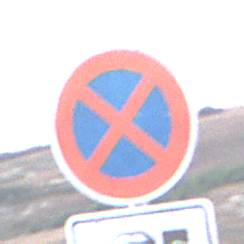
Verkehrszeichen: AbsolutesHalteverbot
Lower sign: MehrspurigeFahrzeuge4
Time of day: SunriseSunset
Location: Outdoor (Nature)
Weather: Clear
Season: NotSpecified
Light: Natural